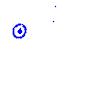
Particle: electron